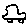
Label: car